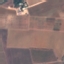
Land use / land cover: PermanentCrop